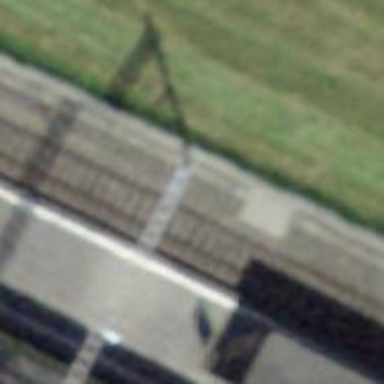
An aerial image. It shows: Single-track electrified railway with contact line.